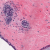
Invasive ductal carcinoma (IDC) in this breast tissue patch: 0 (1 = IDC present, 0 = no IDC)